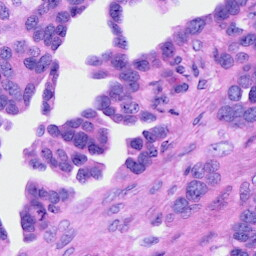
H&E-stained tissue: Ovarian